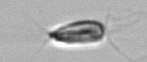
Label: Chrysochromulina